Field crop: maize
Growth stage: 2
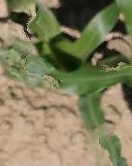
Species: maize